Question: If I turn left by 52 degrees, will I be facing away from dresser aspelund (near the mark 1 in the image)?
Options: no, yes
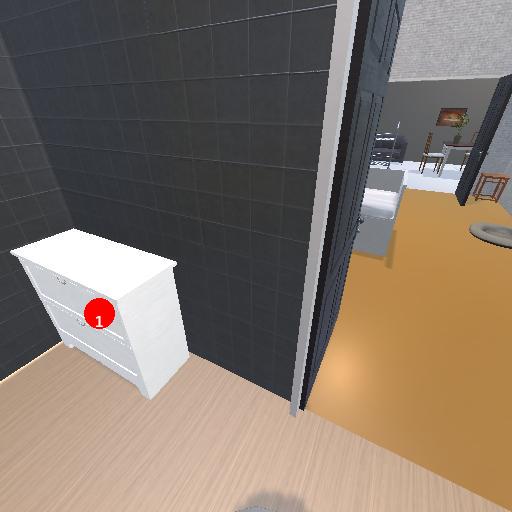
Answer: no